Question: This is a screenshot

This is a jsfiddle
<URL>
This is my css
'''
.slNewClass {
position:absolute;
bottom:5px;
width:20%;
float:left;
background-color:#e5412d;
border-top-right-radius: 4px;
border-top-left-radius: 4px;
border-bottom-left-radius:4px;
border-bottom-right-radius:4px;
}
'''
this is my html:
'''
<div id="campaignDivTotalServiceLevel" runat="server">
<ul>
</ul>
</div>
<a id="DropdownTotalServiceLevel" href="#" class="addWK">Add</a>
<div class="slNewClass">
<div class="details">
<span class="content">Total Service Level</span>
<span class="value" id="slSpan" runat="server">0%</span>
</div>
</div>
'''
### My need
I want to but the 'Add' link exactly above the 'red' div
### What have I tried
I made my html is:
'''
<div class="slCorrection">
<div id="campaignDivTotalServiceLevel" runat="server">
<ul>
</ul>
</div>
<a id="DropdownTotalServiceLevel" href="#" class="addWK">Add</a>
<div class="slNewClass">
<div class="details">
<span class="content">Total Service Level</span>
<span class="value" id="slSpan" runat="server">0%</span>
</div>
</div>
</div>
'''
in other words, I added a new div that will contains both the link and the red div.
then I changed my css to:
'''
.slCorrection {
position:absolute;
bottom:5px;
width:20%;
float:left;
}
.slNewClass {
background-color:#e5412d;
border-top-right-radius: 4px;
border-top-left-radius: 4px;
border-bottom-left-radius:4px;
border-bottom-right-radius:4px;
}
'''
This is a jsfiddle that shows my tried
<URL>
### The problem:
the background color is not shown
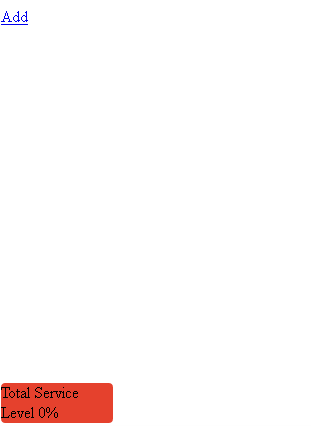
Answer: I found the solution myself
I just make
display:inline-block;
to 'slnewclass'
and it works